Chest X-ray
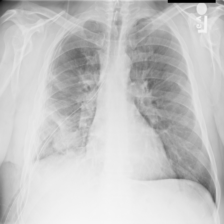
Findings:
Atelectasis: negative
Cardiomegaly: negative
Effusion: negative
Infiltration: negative
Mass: negative
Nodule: negative
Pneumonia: negative
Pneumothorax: negative
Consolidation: negative
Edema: negative
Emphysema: negative
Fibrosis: negative
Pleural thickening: negative
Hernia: negative